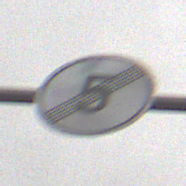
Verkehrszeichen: EndeGeschwindigkeit5
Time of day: MorningAfternoon
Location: Outdoor (Nature)
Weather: Overcast
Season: NotSpecified
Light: Natural